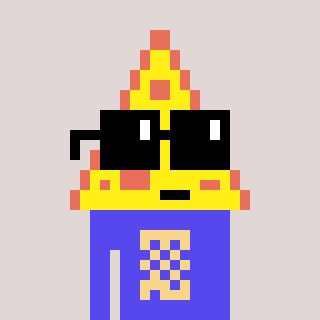
a pixel art character with square black sunglasses, a pizza-shaped head and a computerblue-colored body on a warm background